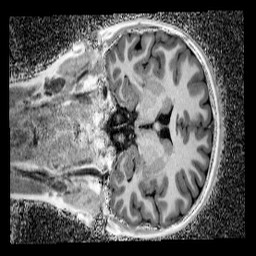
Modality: UNIT1_denoised
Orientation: coronal
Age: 12
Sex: female
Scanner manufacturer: siemens
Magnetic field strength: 3 T
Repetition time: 4 s
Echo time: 0.00299 s